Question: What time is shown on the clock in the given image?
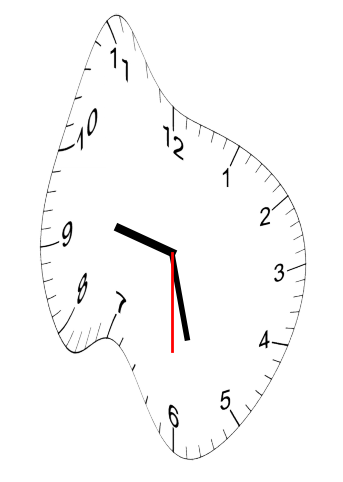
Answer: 09:27:30